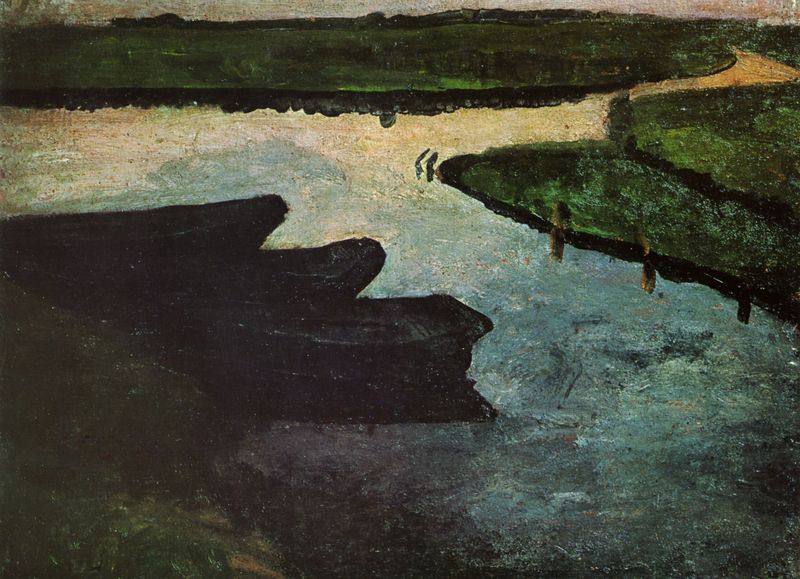
Titel: Moorkanal mit Torfkähnen
Künstler: Paula Modersohn-Becker
Institution: Privatsammlung
Schlagwörter: baum, berg, blau, dunkel, felsen, gemälde, himmel, meer, schatten, wasser, weiß, wolken, bäume, fluss, gelb, grün, impressionismus, landschaft, see, teich, ufer, abend, braun, grau, hell, hintergrund, holz, licht, nacht, orange, schwarz, dach, gebäude, gras, haus, rot, wiese, wolke, expressionismus, malerei, symbolismus, spiegel, öl, bach, einsamkeit, feld, flusslauf, horizont, hügel, kalt, morgen, natur, norden, pfähle, sonnenaufgang, spiegelung, strauch, vögel, weide, busch, einsam, gewässer, kanal, pastos, sonne, wiesen, insel, land, drei, pflanze, pflanzen, bauern, boot, boote, kahn, paddel, ruder, stilleben, stillleben, küste, ruhig, schiff, schiffe, seicht, strand, welle, wellen, ruhe, fischer, abends, abstrakt, berge, farben, fels, modern, dorf, dächer, farbe, sonnenuntergang, tag, violett, bauernhof, herbst, hof, ausflug, enten, schlot, hafen, kähne, anleger, promenade, stille, böschung, strömung, steg, blue, oil, people, white, black, country, dark, gray, green, grey, painting, three, yellow, holzboot, ruderboot, zeitgenössisch, um 1900, oil painting, reflection, bohlen, brown, perspective, allein, ölfarbe, ölfarben, still, menschenleer, abendstimmung, kühle, mondlicht, anlegen, punkte, weiden, blautöne, kälte, starnd, oberfläche, leinwand, schlamm, flora, schlussstein, hubi, moor, tümpel, rock, rocks, sky, boat, field, house, lake, landscape, nature, shore, water, waves, horizon, reflections, reflexion, sun, worpswede, graben, eiche, morast, grüntöne, coast, evening, grass, light, river, stream, dusk, exterior, view, alleine, impressionism, purple, shadow, line, outline, birds, anlegestelle, beach, boats, seascape, abstract, mäander, flüsse, sunlight, outside, city, ruderboote, pflock, botte, länder, morgens, bend, pastel, geometric, paddelboot, holzschiff, harbour, kanäle, nolde, shapes, canoe, pond, impressionist, bohle, begrenzung, holzboote, holzschiffe, jahn, brushstrokes, calm, outdoors, ships, sunset, shadows, canvas, paint, weider, fishing, rowboat, weideland, dawn, bank, wellw, bäche, gräben, nach, gräßer, row, marsh, paddelboote, hazy, painted, schlöte, unterschiede, banks, fork, logs, flusszweig, landscahftsbild, wiessen, canal, wildlife, waterway, barges, riverscape, shoreline, channel, greenery, ei, oil on canvas, riverbank, twilight, bäm, creek, painterly, boating, tied, surface, paiting, oil paint, oblong, paddle, vague, marina, wasser boote fluß, insel halbinsel, turn, rivers, river's edge, moored, knightfall, nightfall, reflecting, valer, inlet, rocs, large brushstrokes, split, canoes, meander, pastel painting, a river with some green grass, painting of a river and green grass, yellow water, dark shore, green shore, boats in shadow, shorline, dories, kahm´n